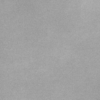
Label: dusty